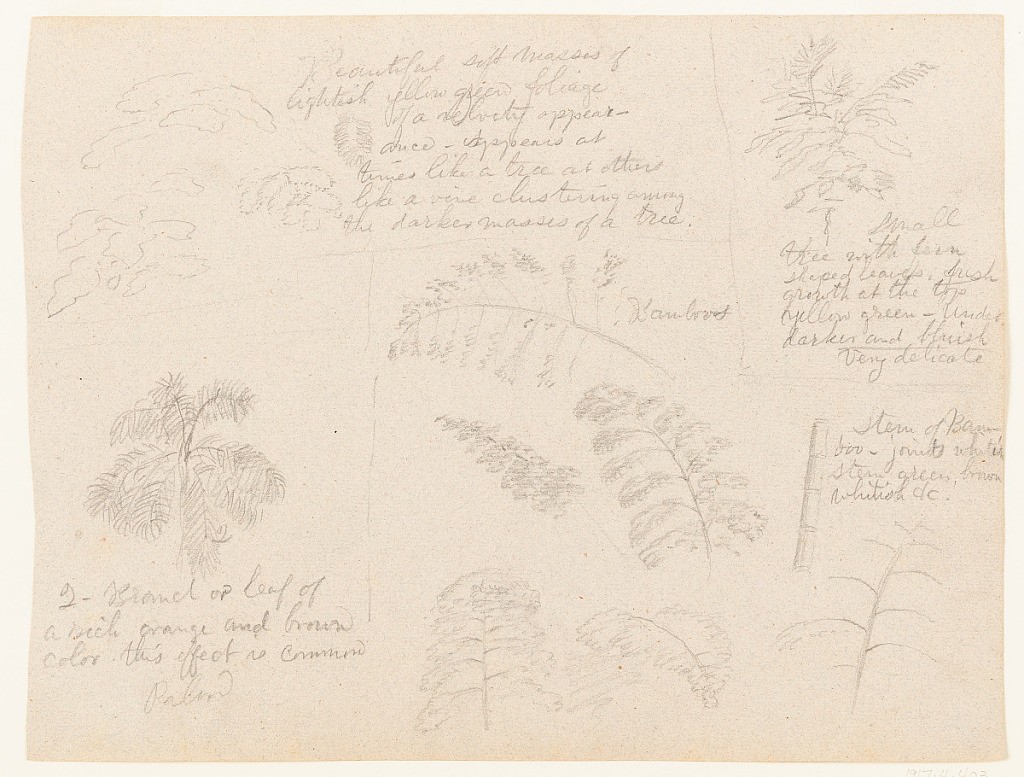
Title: Botanical Sketches along the Río Magdalena, Colombia
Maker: Frederic Edwin Church, American, 1826–1900
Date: May 1853
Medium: Graphite on gray laid paper
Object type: Drawing
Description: Botanical sketch showing ten views of plants along the Magdalena River in Colombia. At upper left, three groups of leaves are loosely rendered; at upper right, a small tree with fern-shaped leaves is shown; at center, three sketches of the ends of bamboo plants or branches are included, while its stem is shown at center right; at lower left, the top of a plam tree is visible; and finally, along the lower margin, three soft renderings of leafy bamboo branches are also included.